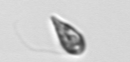
Label: Cryptophyta